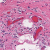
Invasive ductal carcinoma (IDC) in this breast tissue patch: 0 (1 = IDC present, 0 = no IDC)